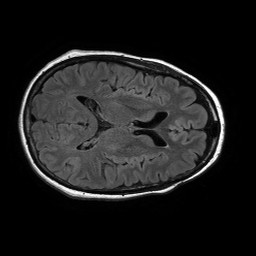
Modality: FLAIR
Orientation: axial
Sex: female
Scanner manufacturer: philips
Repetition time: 11 s
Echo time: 0.125 s